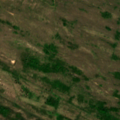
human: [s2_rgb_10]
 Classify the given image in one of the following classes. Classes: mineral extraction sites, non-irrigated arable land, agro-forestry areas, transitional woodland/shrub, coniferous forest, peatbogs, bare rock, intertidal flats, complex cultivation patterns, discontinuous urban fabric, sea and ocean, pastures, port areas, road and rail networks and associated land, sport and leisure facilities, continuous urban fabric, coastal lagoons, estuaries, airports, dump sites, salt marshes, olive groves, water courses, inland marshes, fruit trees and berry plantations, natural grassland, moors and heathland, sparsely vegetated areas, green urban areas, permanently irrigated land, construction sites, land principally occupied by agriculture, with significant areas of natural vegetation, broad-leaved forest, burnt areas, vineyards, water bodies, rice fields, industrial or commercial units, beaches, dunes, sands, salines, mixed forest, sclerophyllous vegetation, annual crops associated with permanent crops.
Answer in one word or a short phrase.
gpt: natural grassland, transitional woodland/shrub